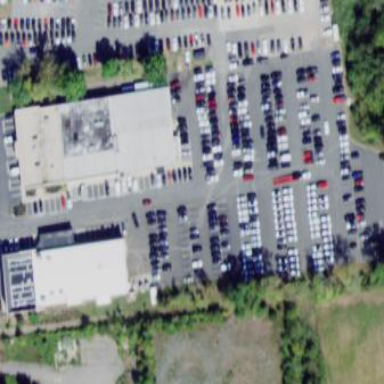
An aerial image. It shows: Car shop.